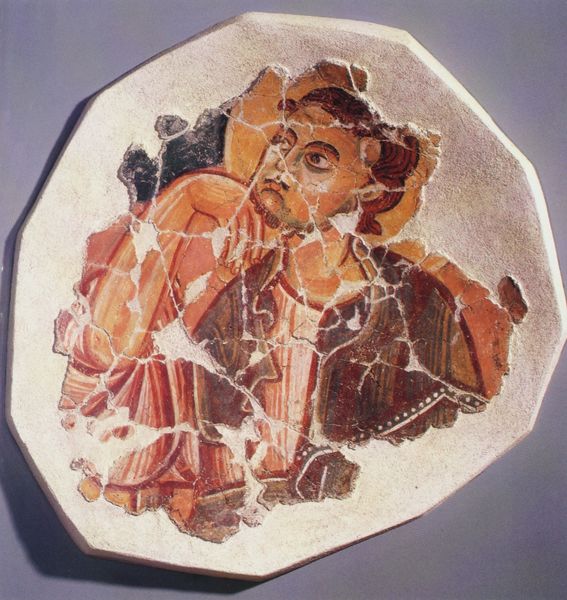
Titel: Johannes Evangelist, Freskofragment aus der Pfarrkirche St. Zeno in Naturns
Institution: Brixen, Diözesanmuseum
Schlagwörter: hand, mann, umhang, weiß, gelb, braun, bunt, ohr, schwarz, blick, rot, malerei, hemd, arm, augen, gesicht, mensch, schale, schüssel, stein, teller, porträt, figur, gewand, haare, kinn, locken, schulter, rund, keramik, risse, grimmig, punkte, denker, mosaik, fragment, heiligenschein, nimbus, jesus, antik, aufgestützt, romanik, heiliger, fresko, porzelan, heilig, wandbild, tunika, zerbrochen, scherben, zerfallen, teil, teile, zusammengefügt, unvollständig, beschädigt, zusammen, byzantinisch, puzzle, restauriert, scherbe, mesnch, abgeblättert, haaer, blik